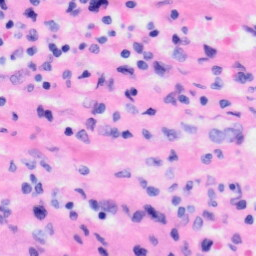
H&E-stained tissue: Liver